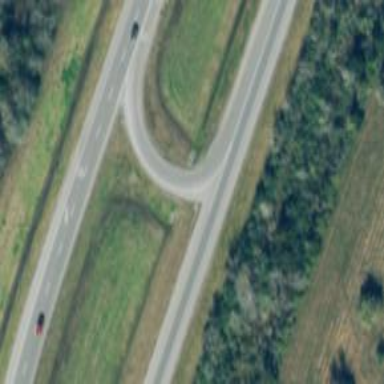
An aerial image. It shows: Primary link highway.